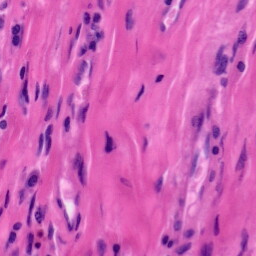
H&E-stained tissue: Tonsil